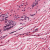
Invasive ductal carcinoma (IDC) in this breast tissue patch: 0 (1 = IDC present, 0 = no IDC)